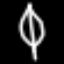
Label: leaf